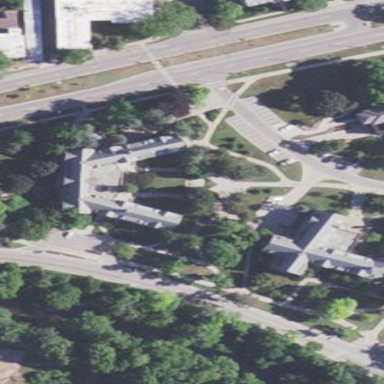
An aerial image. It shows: Dormitory building.